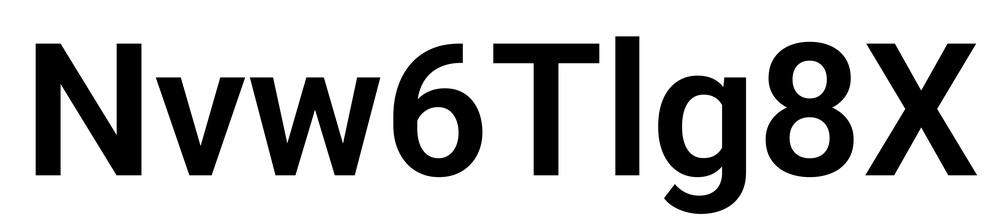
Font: Roboto_SemiBold